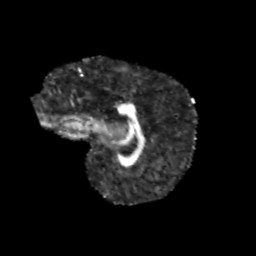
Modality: FA
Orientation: sagittal
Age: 13
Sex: male
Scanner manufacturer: siemens
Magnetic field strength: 3 T
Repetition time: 3.8 s
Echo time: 0.07 s